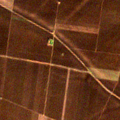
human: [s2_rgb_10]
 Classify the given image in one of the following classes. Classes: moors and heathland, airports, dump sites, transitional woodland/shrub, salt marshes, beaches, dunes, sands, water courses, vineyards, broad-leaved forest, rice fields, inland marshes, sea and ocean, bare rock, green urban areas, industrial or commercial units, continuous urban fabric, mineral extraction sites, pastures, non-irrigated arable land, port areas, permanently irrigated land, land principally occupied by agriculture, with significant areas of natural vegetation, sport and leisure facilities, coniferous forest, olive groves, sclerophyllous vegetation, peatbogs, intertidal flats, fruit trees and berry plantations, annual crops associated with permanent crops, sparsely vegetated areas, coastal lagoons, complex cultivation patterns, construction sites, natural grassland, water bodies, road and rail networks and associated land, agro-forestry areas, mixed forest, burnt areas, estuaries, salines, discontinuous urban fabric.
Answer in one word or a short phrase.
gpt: non-irrigated arable land